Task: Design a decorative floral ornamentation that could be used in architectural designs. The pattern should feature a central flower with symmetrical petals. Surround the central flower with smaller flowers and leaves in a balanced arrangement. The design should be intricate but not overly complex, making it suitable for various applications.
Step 730:
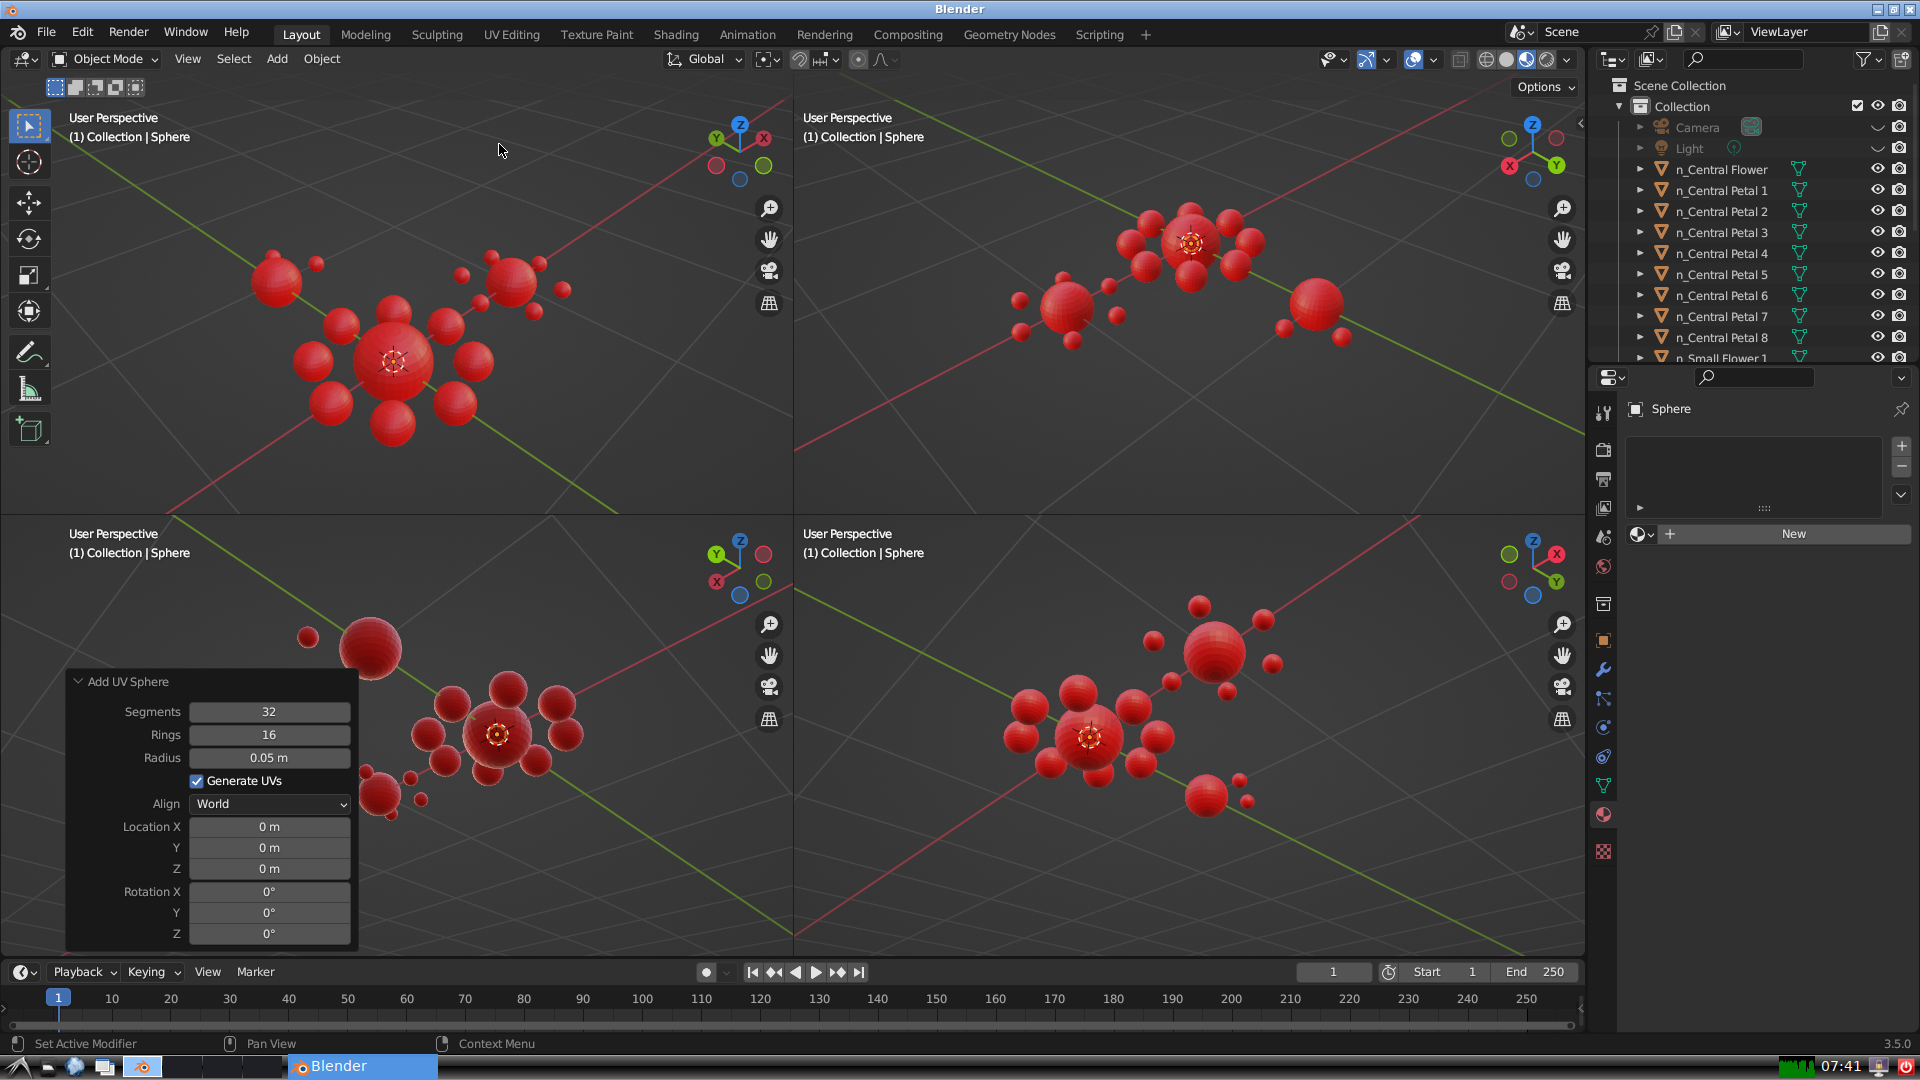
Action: {"mouse_move": [270, 758]}